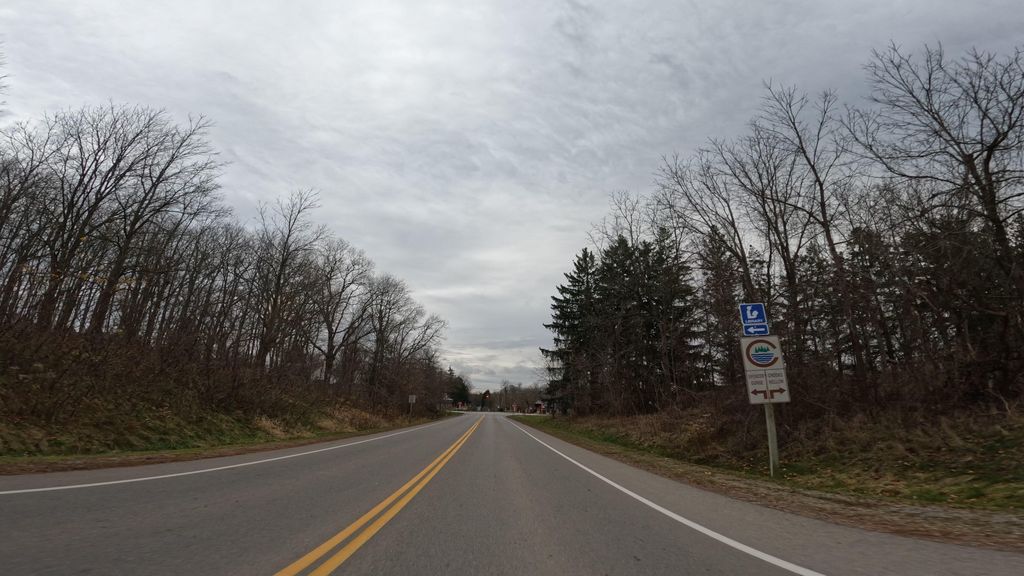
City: hamilton